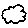
Label: cloud